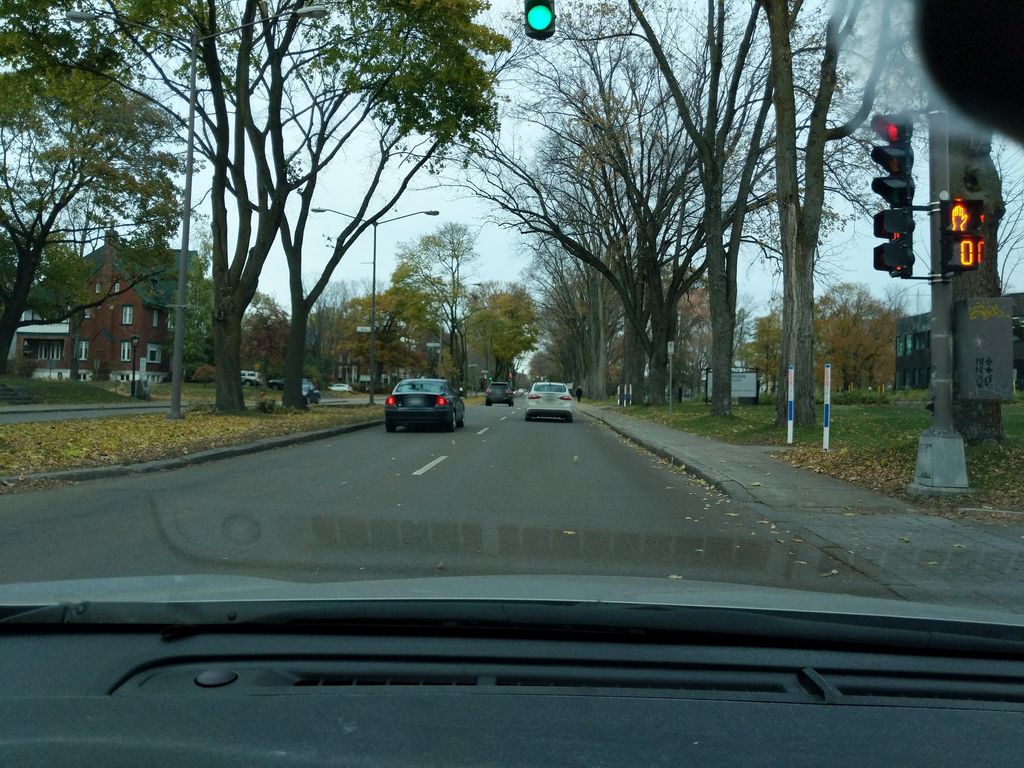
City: quebec_city